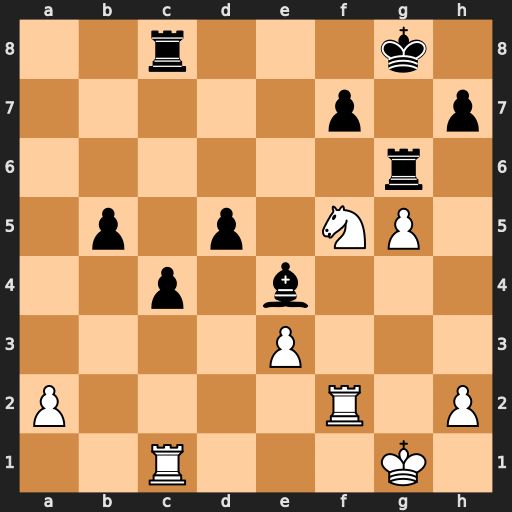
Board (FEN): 2r3k1/5p1p/6r1/1p1p1NP1/2p1b3/4P3/P4R1P/2R3K1
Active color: w
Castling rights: -
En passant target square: -
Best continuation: Ne7+ Kf8 Nxc8 Rxg5+ Kf1